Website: bh-photo
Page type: cross-sells
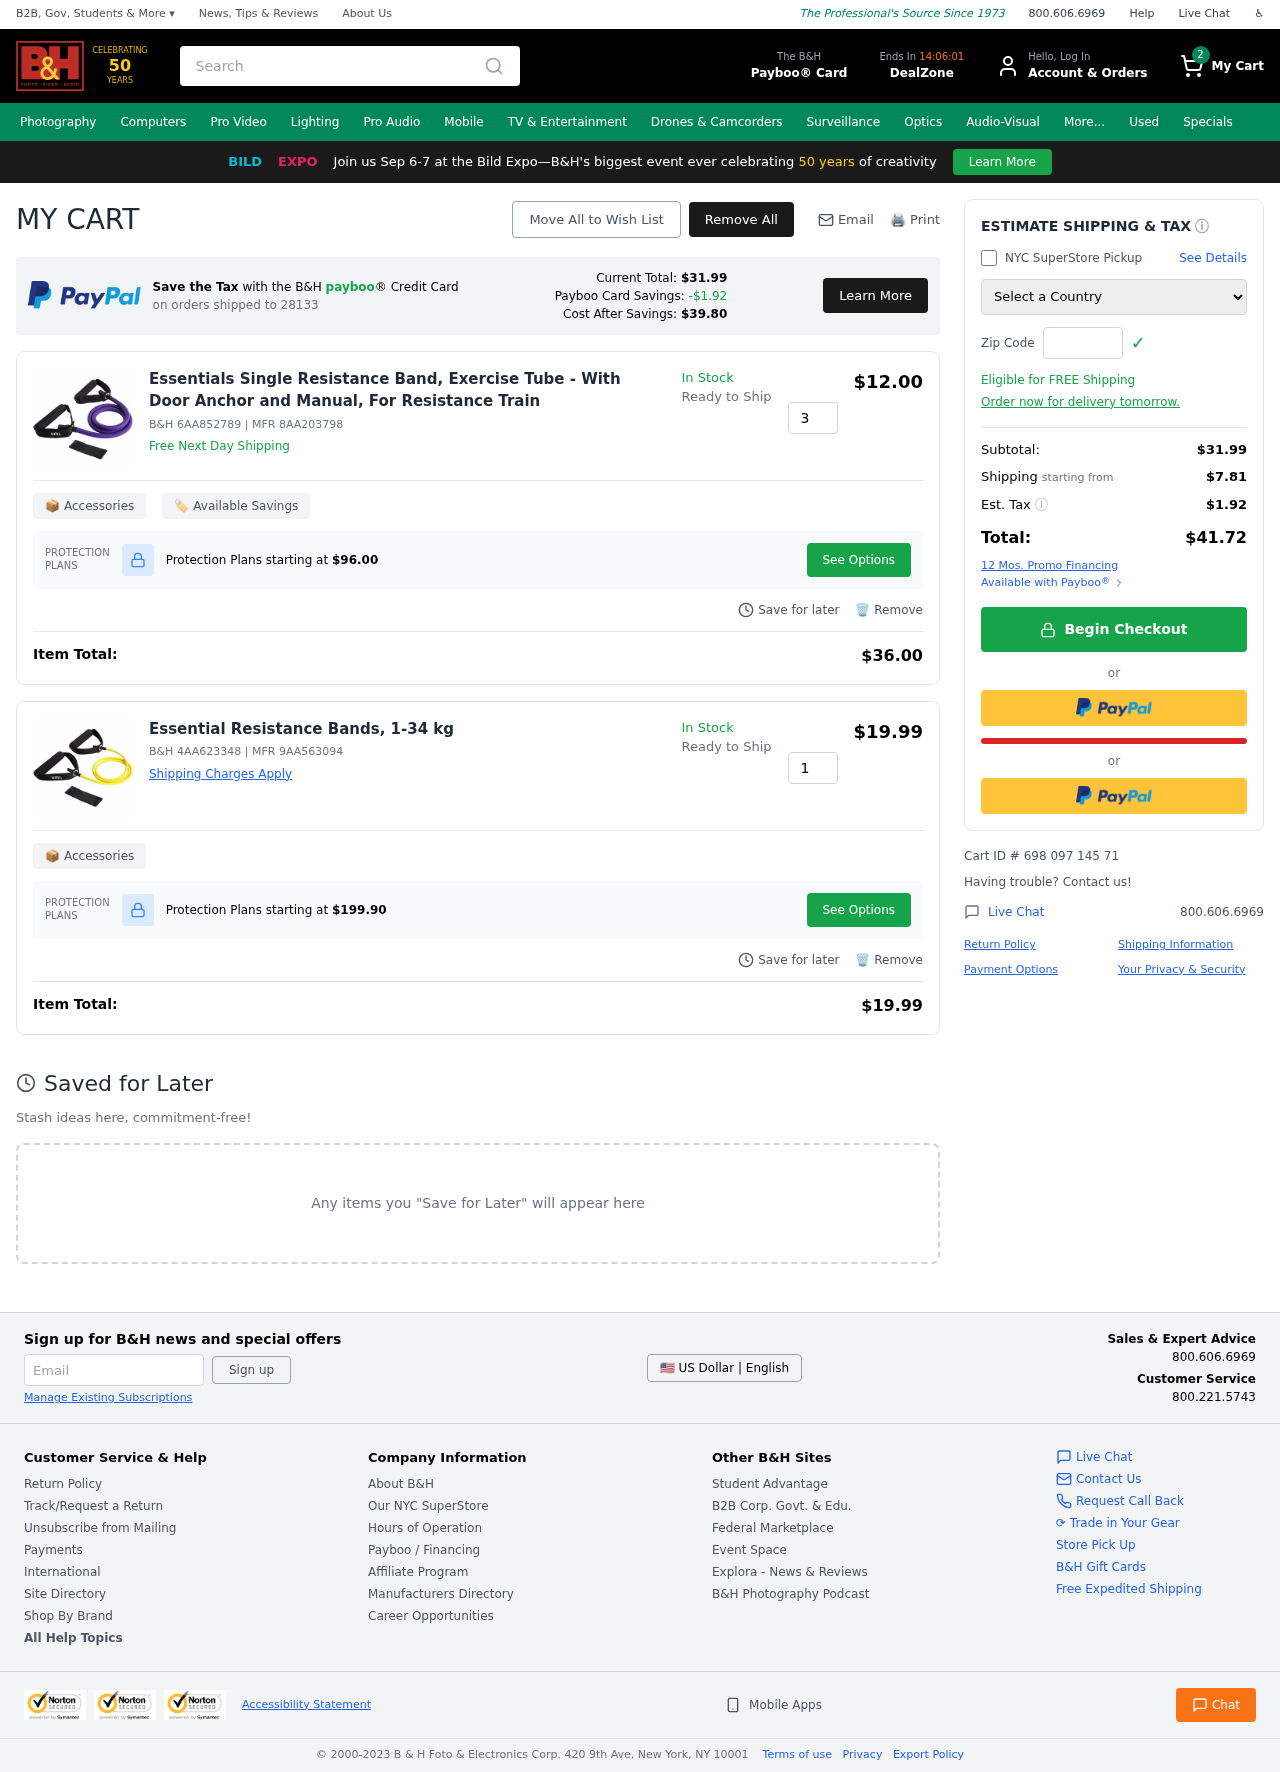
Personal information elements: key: PII_COUNTRY
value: United States
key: PII_POSTCODE
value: on orders shipped to 28133
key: PII_POSTCODE2
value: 44544
Product elements: key: PRODUCT1_NAME
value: Essentials Single Resistance Band, Exercise Tube - With Door Anchor and Manual, For Resistance Train
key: PRODUCT1_PRICE
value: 12
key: PRODUCT1_QUANTITY
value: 3
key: PRODUCT2_NAME
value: Essential Resistance Bands, 1-34 kg
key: PRODUCT2_PRICE
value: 19.99
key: PRODUCT2_QUANTITY
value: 1
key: PRODUCT1_SKU
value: B&H 6AA852789
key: PRODUCT1_MFR
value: MFR 8AA203798
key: PRODUCT1_PROTECTION_PRICE
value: $96.00
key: PRODUCT1_ITEM_TOTAL
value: $36.00
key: PRODUCT2_SKU
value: B&H 4AA623348
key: PRODUCT2_MFR
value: MFR 9AA563094
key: PRODUCT2_PROTECTION_PRICE
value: $199.90
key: PRODUCT2_ITEM_TOTAL
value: $19.99
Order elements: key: ORDER_NUM_ITEMS
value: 2
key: PAYBOO_CURRENT_TOTAL
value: $31.99
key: ORDER_SUBTOTAL
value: $31.99
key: ORDER_SHIPPING_COST
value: $7.81
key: ORDER_TAX
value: $1.92
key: ORDER_TOTAL
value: $41.72
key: ORDER_ID
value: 698 097 145 71
Search elements: key: HEADER_SEARCH
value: Search
Other elements: key: PAYBOO_SAVINGS
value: -$1.92
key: PAYBOO_COST_AFTER_SAVINGS
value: $39.80